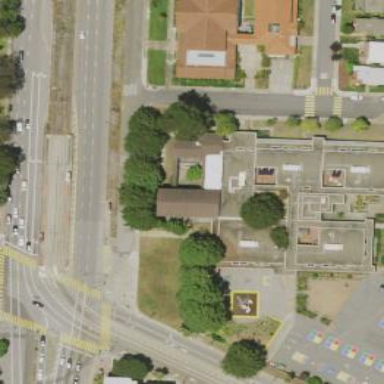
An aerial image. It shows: School building.